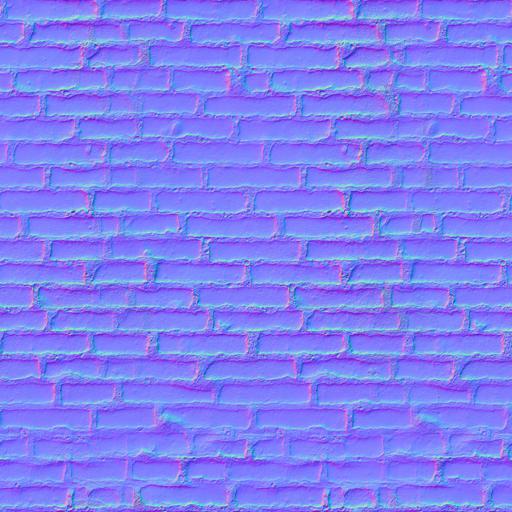
pavement paving stones